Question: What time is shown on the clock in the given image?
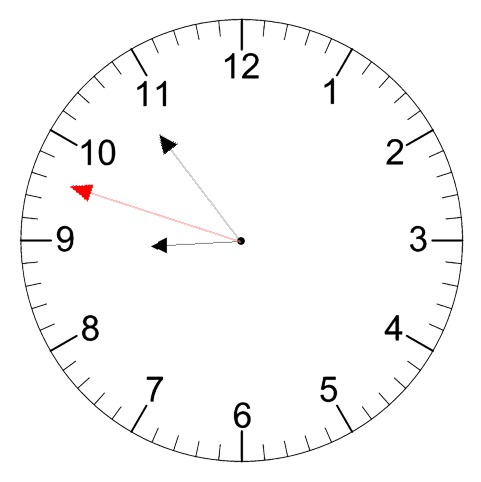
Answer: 08:53:48